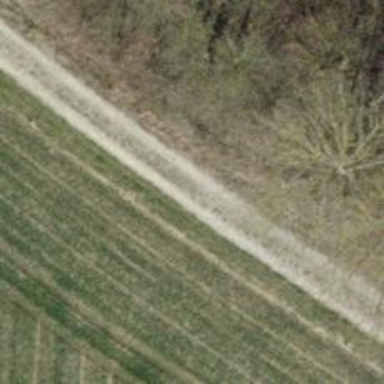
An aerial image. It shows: Track with grade 3 pebblestone surface.